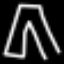
Label: pants